Question: In my application, I have phone number and address as attached in the figure, whenever user clicks on phone number which is blue text color, it directly calls the company. I would like to add similar feature for the address. Whenever user clicks on the address, it should take user to the map with direction.
Is there way to make it?

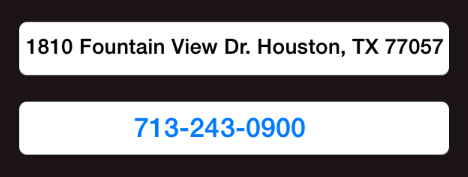
Answer: Take a look at this Apple documentation: <URL>